Question: I always got problems with elements positioning in windows phone. hope someone can help me:
I've a Listbox dinamically populatem from code behind:
'''
<ListBox Name="list" Grid.Row="1" HorizontalAlignment="Center">
<ListBox.ItemTemplate>
<DataTemplate>
<TextBlock Text="{Binding Name}" Style="{StaticResource list_service_item}"/>
</DataTemplate>
</ListBox.ItemTemplate>
'''
the style is defined in App.xaml:
'''
<Style x:Key="list_service_item" TargetType="TextBlock">
<Setter Property="FontSize" Value="25"/>
<Setter Property="FontWeight" Value="Bold"/>
<Setter Property="Foreground" Value="Peru" />
<Setter Property="TextWrapping" Value="Wrap"/>
<Setter Property="HorizontalAlignment" Value="Center"/>
<Setter Property="Margin" Value="0 0 0 5"/>
</Style>
'''
and looks like is working correctly except for the alignment property.
if the listbox items have the same length all works well, but if one of them is longer all the others align themselves to the start of the longer item instead of remain centered:

how can i solve this?
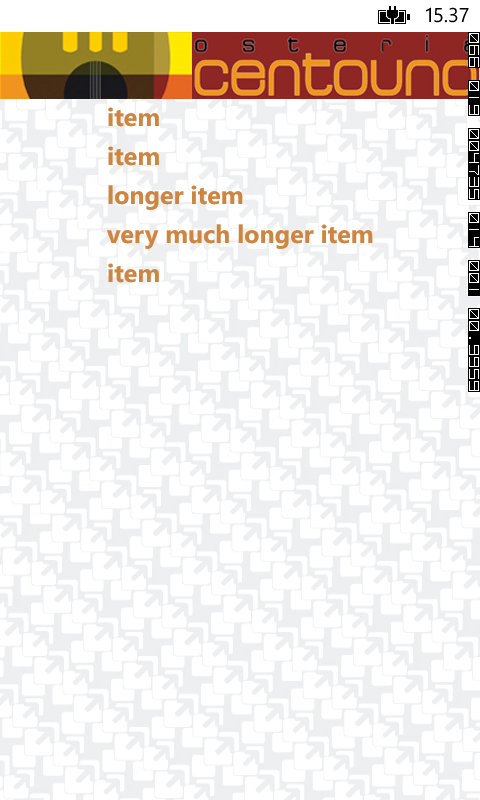
Answer: You need to make the ItemContainer for each ListBoxItem stretch to the width of the ListBox:
'''
<ListBox.ItemContainerStyle>
<Style TargetType="ListBoxItem">
<Setter Property="HorizontalContentAlignment"
Value="Stretch" />
</Style>
</ListBox.ItemContainerStyle>
'''